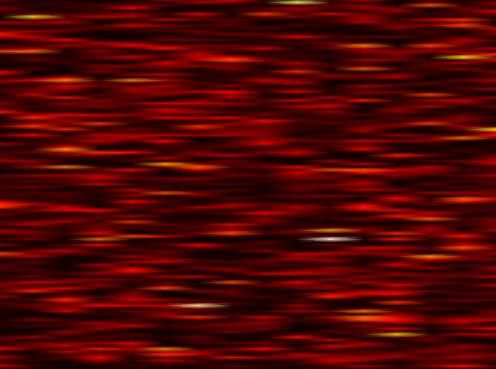
Label: FBMC